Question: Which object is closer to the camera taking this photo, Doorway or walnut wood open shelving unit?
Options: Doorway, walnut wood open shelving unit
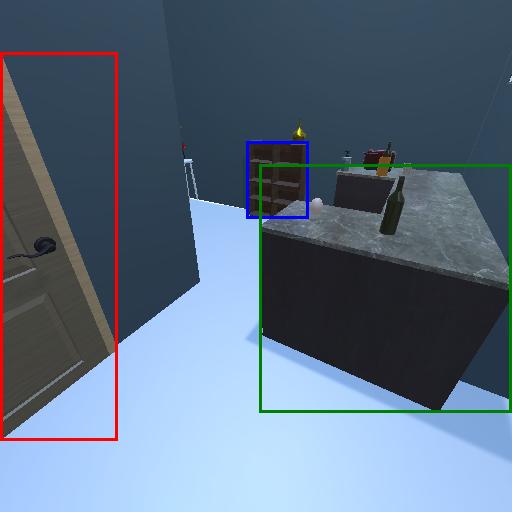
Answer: Doorway